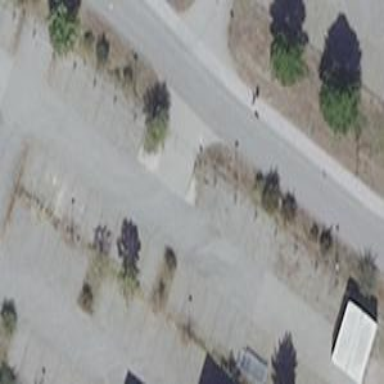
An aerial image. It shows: Parking aisle designated as service road.